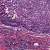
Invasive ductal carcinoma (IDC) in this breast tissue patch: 0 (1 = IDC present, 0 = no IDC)